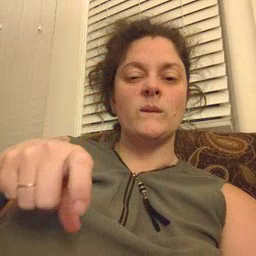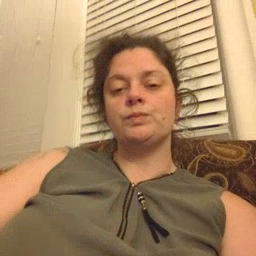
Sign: haveto